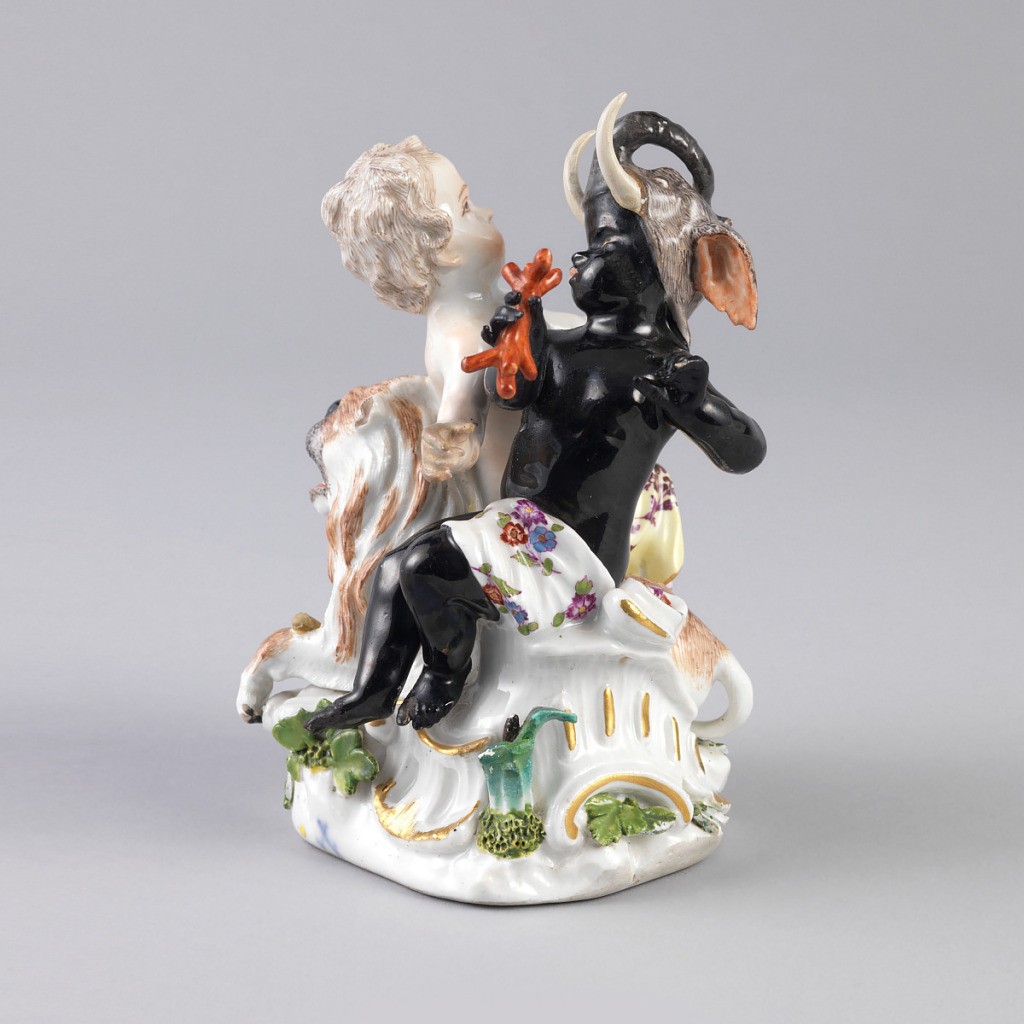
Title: Allegorical Figure Depicting Putti as "Asia" and "Africa"
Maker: Meissen Porcelain Manufactory, German, active from 1710 to the present
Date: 18th–19th century
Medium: hard paste porcelain, vitreous enamel, gold
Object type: figure
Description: Asia wearing a loin cloth, seated on lion holding a scepter; Africa, black, wearing a loin cloth and elephant headdress, holding coral, seated on scrolled pedestal.